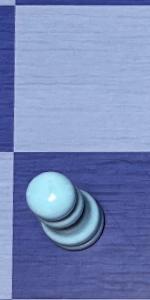
Label: Pawn_White